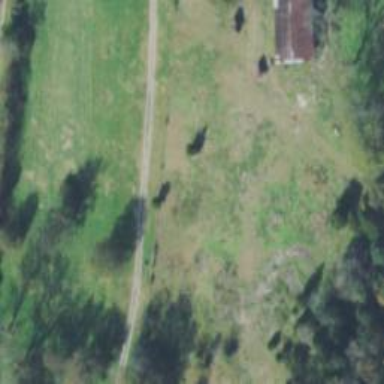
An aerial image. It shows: Driveway leading to service road.